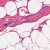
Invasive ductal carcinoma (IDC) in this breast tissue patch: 0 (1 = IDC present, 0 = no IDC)